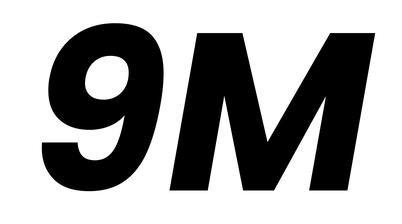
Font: Poppins-BoldItalic